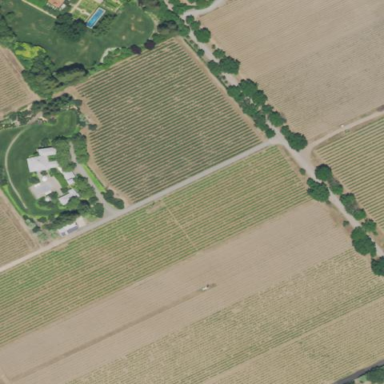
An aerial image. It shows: Vineyard with grape crops.